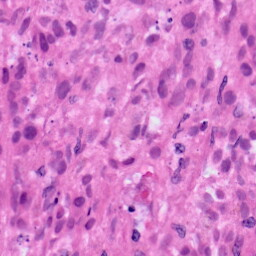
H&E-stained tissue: Skin